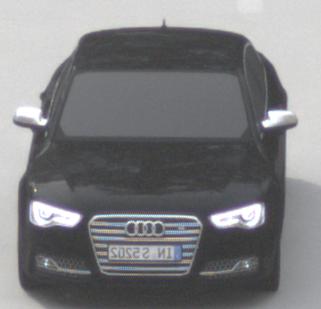
Make: Audi
Model: S5
Detailed model: F5
Model produced from: 2016
Model produced until: 2019
Doors: 2
Color: black
Road condition: dry road
Daytime: morning or afternoon
Contrast: low contrast